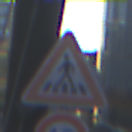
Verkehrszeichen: FussgaengerueberwegRechts
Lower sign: Geschwindigkeit10
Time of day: SunriseSunset
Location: Outdoor (Urban)
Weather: Clear
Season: NotSpecified
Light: Natural